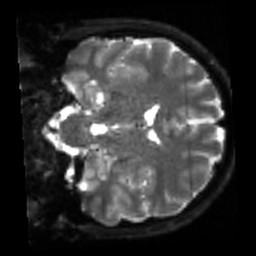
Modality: sbref
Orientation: coronal
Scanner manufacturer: siemens
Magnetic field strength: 3 T
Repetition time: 4 s
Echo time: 0.0594 s